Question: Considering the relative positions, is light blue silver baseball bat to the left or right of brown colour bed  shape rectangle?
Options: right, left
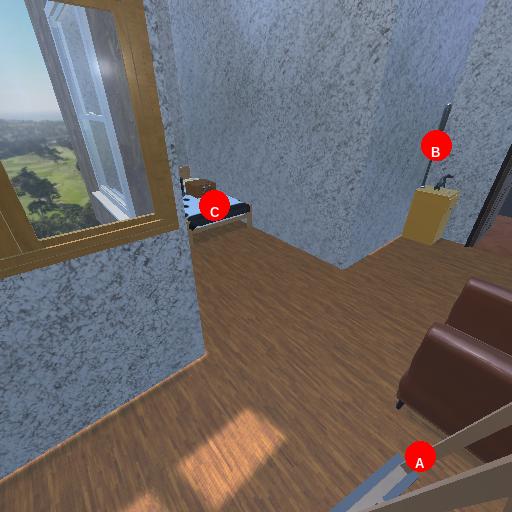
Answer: right